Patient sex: M
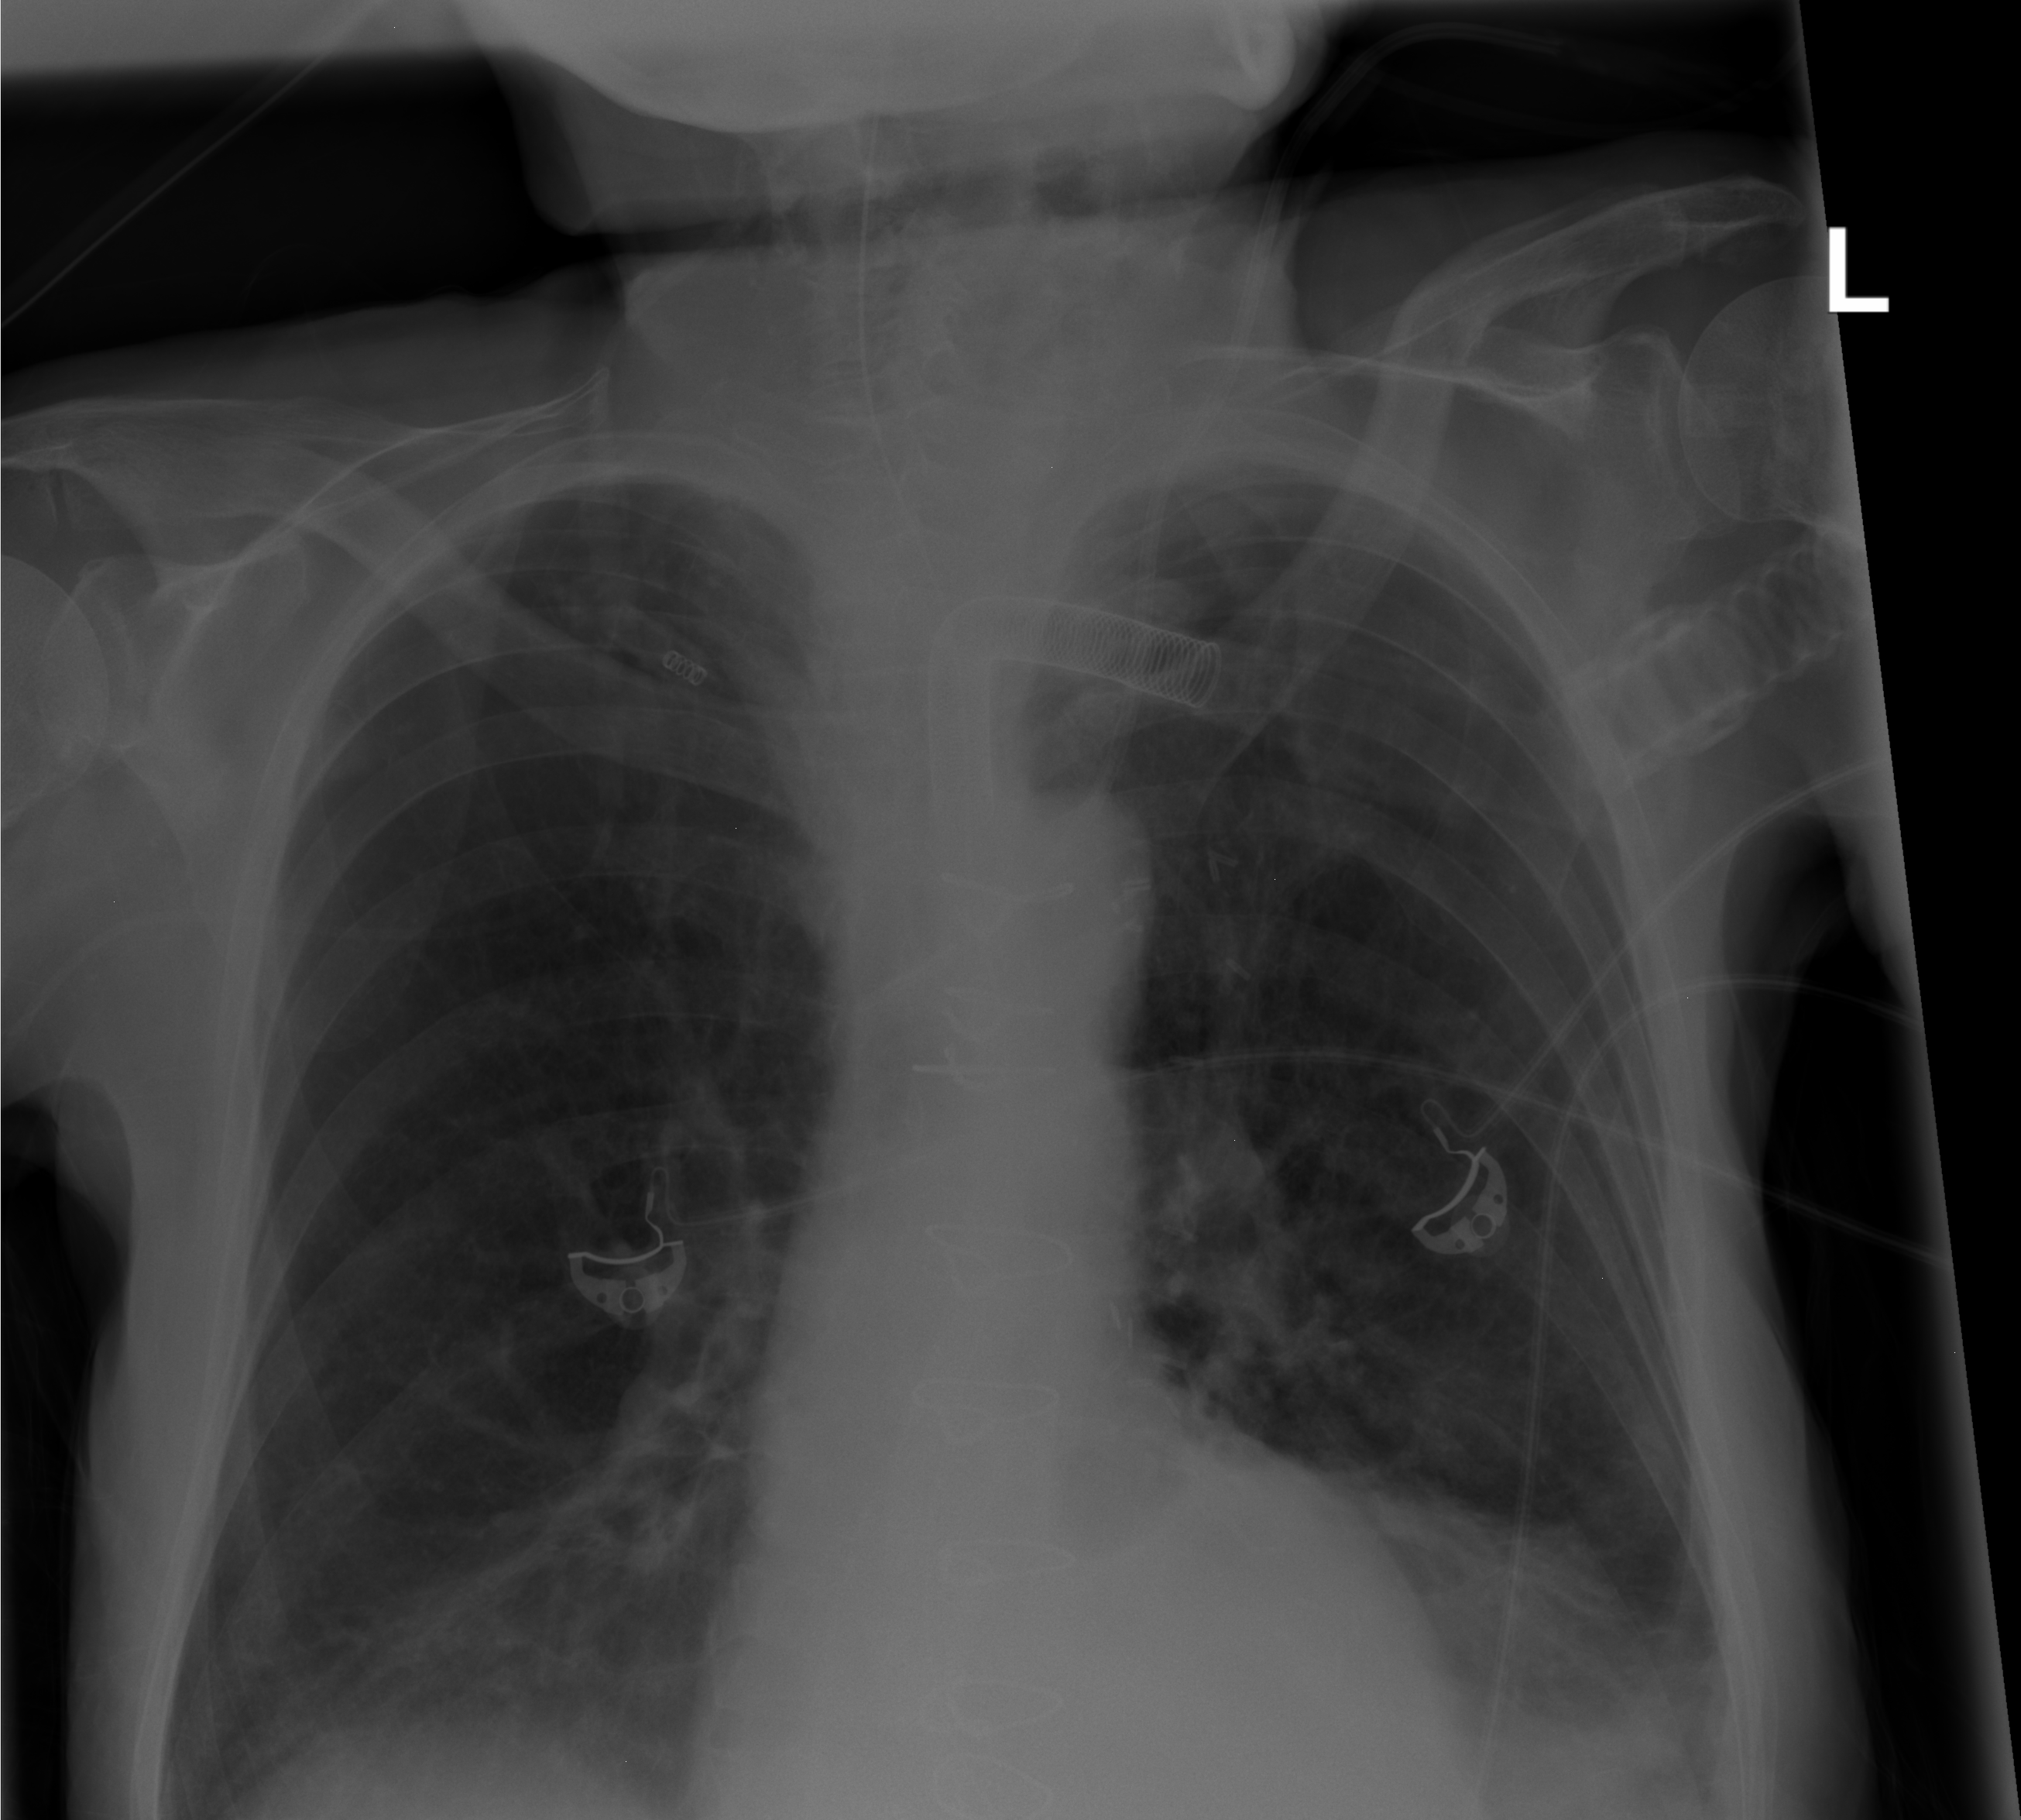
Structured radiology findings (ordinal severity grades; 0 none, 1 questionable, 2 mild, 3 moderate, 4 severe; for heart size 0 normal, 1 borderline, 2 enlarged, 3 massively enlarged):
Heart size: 0
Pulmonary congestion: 0
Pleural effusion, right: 0
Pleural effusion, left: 0
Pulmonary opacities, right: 0
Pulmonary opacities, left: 0
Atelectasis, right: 2
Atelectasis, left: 2